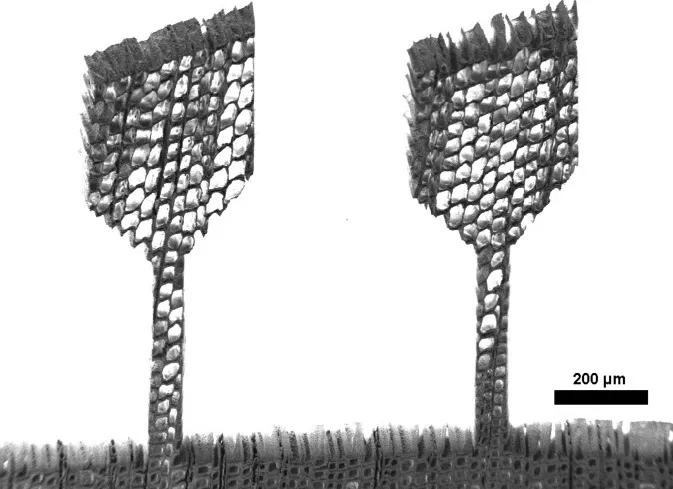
SEM micrograph of two samples prepared with the femtosecond laser from a RT-section with the radial direction parallel to the tensile axis.
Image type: pathology (immunostaining)